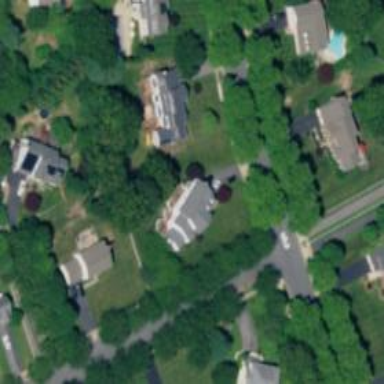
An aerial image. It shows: Residential road with separate sidewalk.